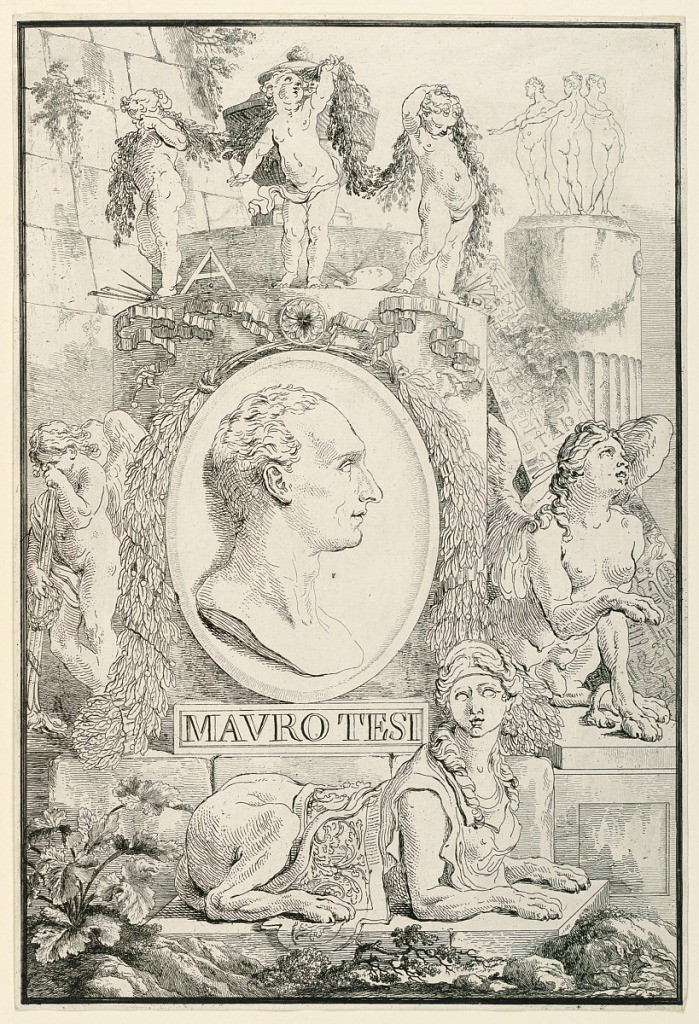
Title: Portrait of Mauro Tesi in a medallion, surrounded by architectural elements
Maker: Count Cesare Massimiliano Gini, Italian, 1739 - 1821
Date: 1787
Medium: etching on laid paper
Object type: Print
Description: (Berlin 2644). Classical sculptures and ruins. The medallion portrait is fastened to a part of a column. The name is printed underneath.